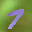
Label: 7